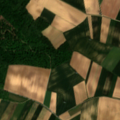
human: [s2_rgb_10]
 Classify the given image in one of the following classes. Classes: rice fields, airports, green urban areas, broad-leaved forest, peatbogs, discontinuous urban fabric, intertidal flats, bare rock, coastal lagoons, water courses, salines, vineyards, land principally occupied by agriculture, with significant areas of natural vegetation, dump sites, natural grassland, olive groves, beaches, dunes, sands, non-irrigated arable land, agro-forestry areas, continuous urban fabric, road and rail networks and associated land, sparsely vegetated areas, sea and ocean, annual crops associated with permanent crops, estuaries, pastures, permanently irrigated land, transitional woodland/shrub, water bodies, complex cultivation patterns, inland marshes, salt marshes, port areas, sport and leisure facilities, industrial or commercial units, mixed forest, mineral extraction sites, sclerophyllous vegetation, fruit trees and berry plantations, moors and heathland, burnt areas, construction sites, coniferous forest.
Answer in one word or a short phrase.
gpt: non-irrigated arable land, broad-leaved forest